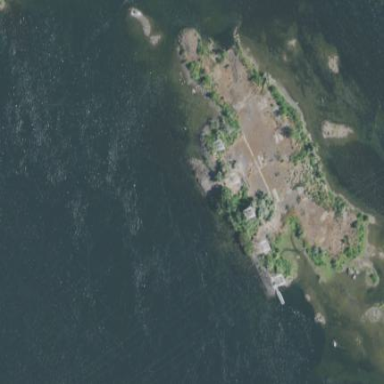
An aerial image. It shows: Islet.